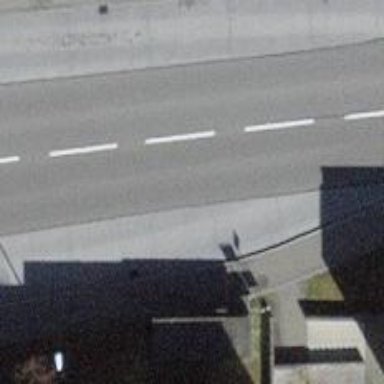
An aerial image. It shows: Bus stop with designated stop position for public transport.